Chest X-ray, AP view. Patient: 30 years old, sex F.
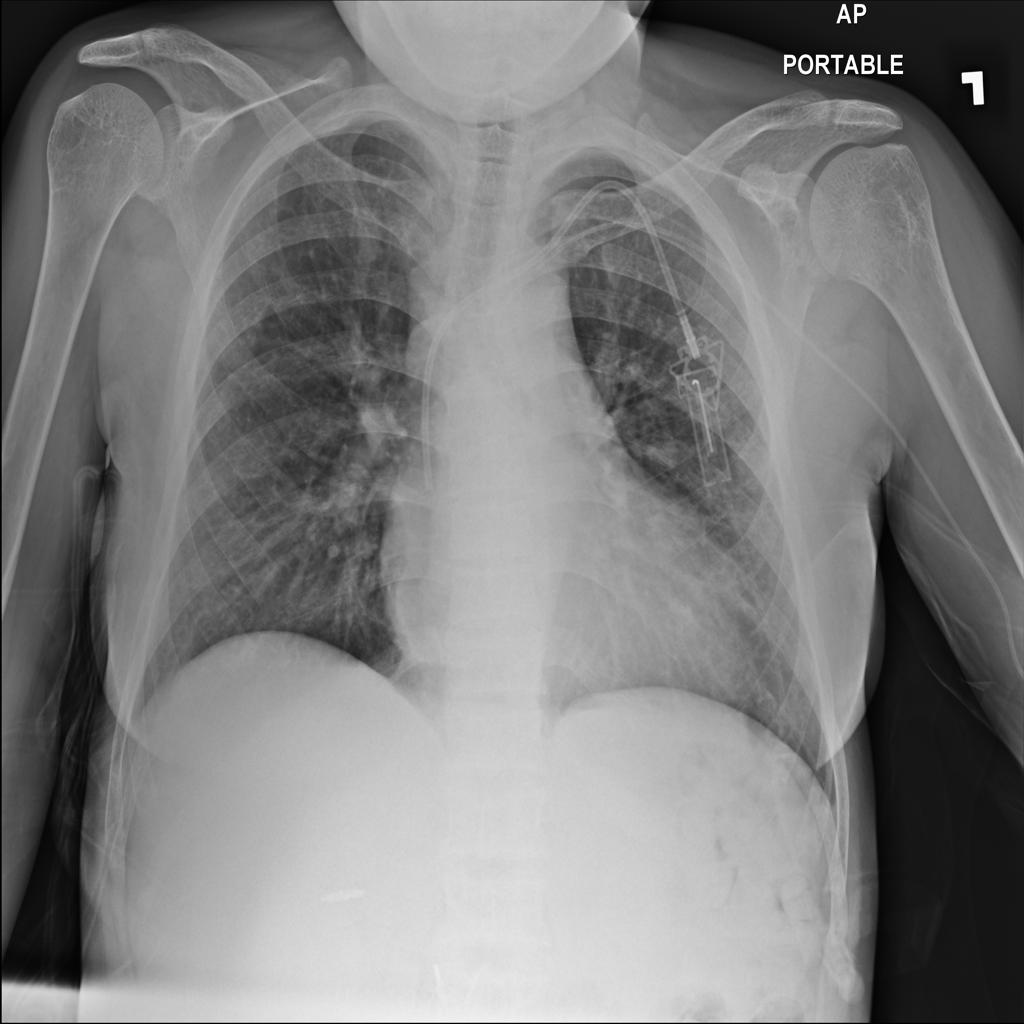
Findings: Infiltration